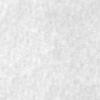
Label: no_change